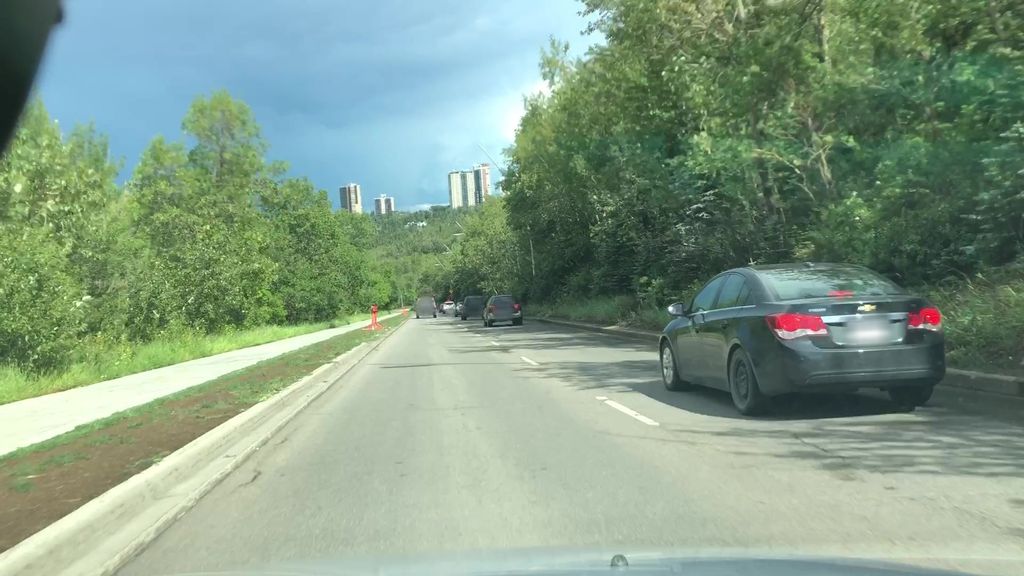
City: edmonton